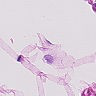
Metastatic tissue present: no